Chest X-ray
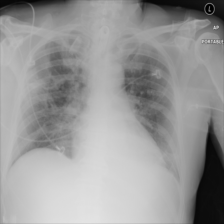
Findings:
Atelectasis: negative
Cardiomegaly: negative
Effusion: negative
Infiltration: negative
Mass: negative
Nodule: negative
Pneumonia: negative
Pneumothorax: negative
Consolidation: negative
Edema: negative
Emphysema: negative
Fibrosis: negative
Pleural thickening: negative
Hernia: negative